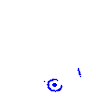
Particle: proton